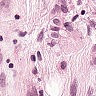
Metastatic tissue present: yes